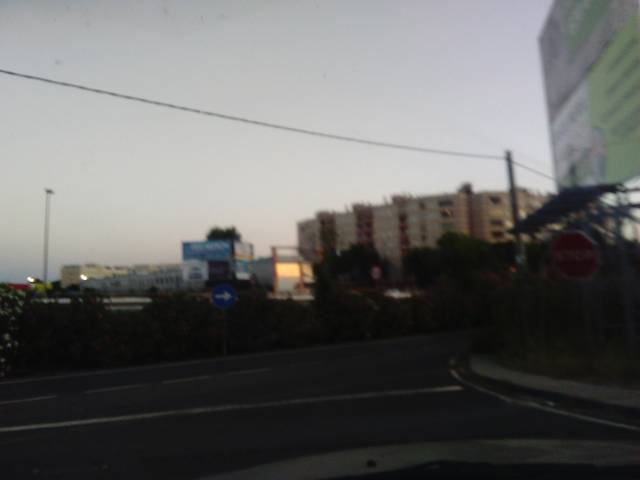
Region: Spain
Coordinates: 37.413, -5.935